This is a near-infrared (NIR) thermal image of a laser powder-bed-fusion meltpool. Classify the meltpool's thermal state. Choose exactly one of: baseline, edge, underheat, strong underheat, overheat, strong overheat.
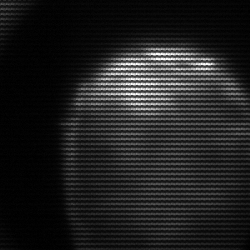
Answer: edge